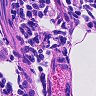
Metastatic tissue present: no